Question: I am new to UWP, and c#. I have a problem with canvas object in XAML, I have added event handler, which is tapped, and I tried to add, also 'RightTapped', but the event handlers menu is empty, and I can't add anything. I was looking for answer, but I couldn't find any. How to add event to canvas?

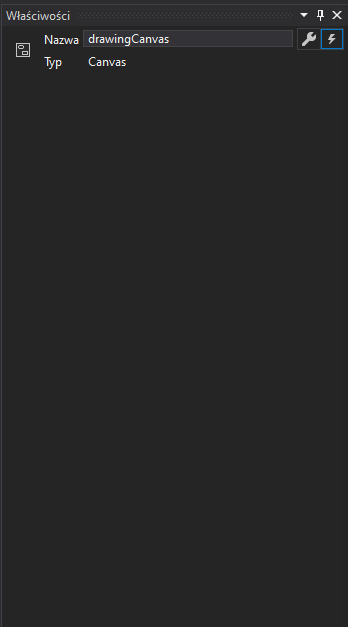
Answer: You can also just add eventhandlers through the XAML:
'''
<Page
x:Class="Test.MainPage">
<Canvas x:Name="MainCanvas" Tapped="MainCanvas_Tapped" RightTapped="MainCanvas_RightTapped"/>
</Page>
'''
Then make sure your 'MainPage.cs' contains a 'Canvas_Tapped' and 'Canvas_RightTapped' eventhandler, like this:
'''
public sealed partial class MainPage : Page
{
public MainPage()
{
this.InitializeComponent();
}
private void MainCanvas_Tapped(object sender, TappedRoutedEventArgs e)
{
}
private void MainCanvas_RightTapped(object sender, RightTappedRoutedEventArgs e)
{
}
}
'''
If you don't want to type in the XAML you can also assign the eventhandlers to the 'Canvas' after it has been initialized. In that case you need to change the 'MainPage' constructor:
'''
public MainPage()
{
this.InitializeComponent();
MainCanvas.Tapped += MainCanvas_Tapped;
MainCanvas.RightTapped += MainCanvas_RightTapped;
}
'''